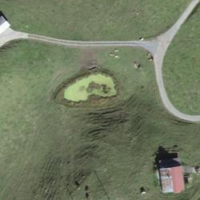
EUNIS habitat code: 52
Species observed at this site:
Lanius collurio
Nucifraga caryocatactes